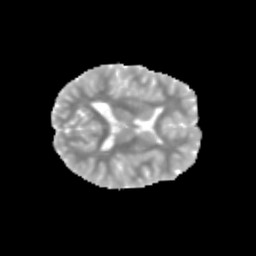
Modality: MD
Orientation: axial
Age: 11
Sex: female
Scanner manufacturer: siemens
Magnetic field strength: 3 T
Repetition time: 3.8 s
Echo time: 0.07 s